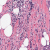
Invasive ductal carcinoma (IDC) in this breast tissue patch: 0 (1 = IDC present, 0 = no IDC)